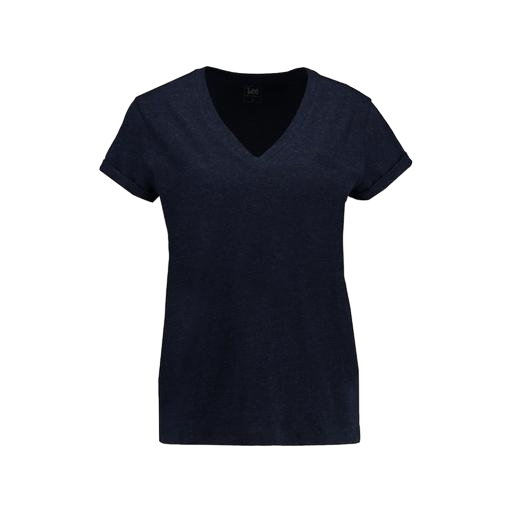
blue v-neck t-shirt only macy, blue plus size printed t-shirt only macy, blue nly t-shirt, white background